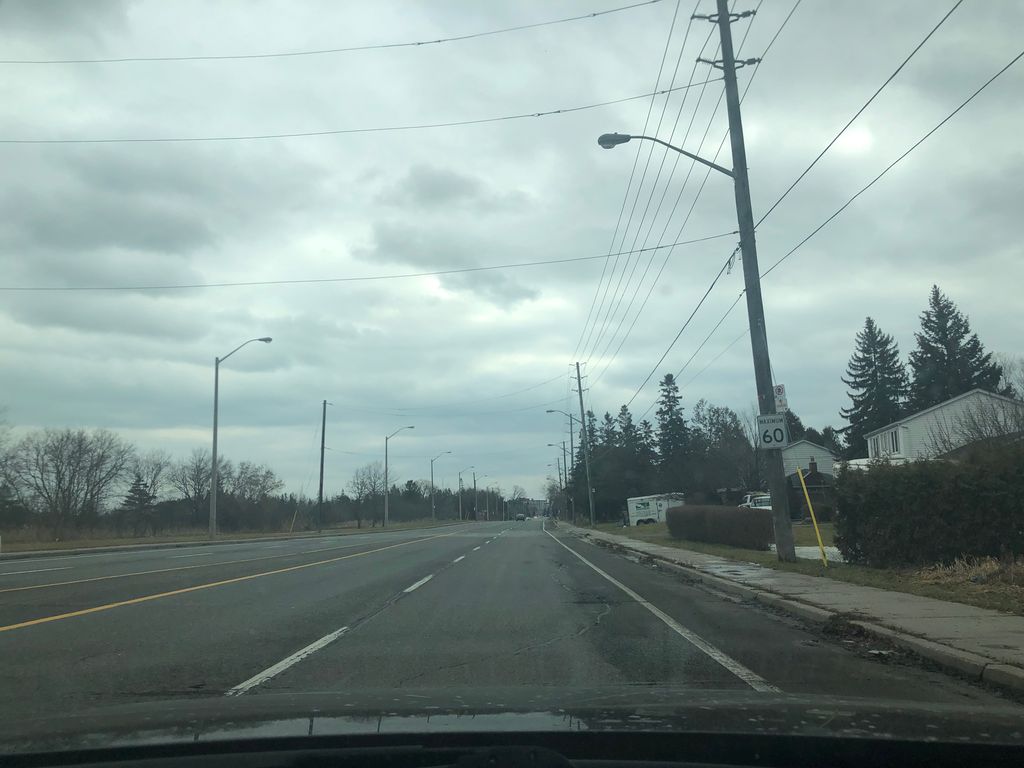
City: toronto